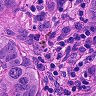
Metastatic tissue present: yes